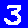
Digit: 3